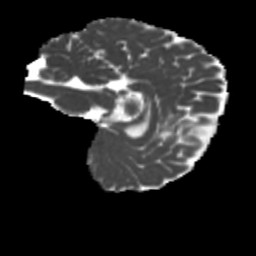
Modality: MD
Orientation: sagittal
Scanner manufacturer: siemens
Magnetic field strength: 3 T
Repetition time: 4 s
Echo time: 0.0594 s